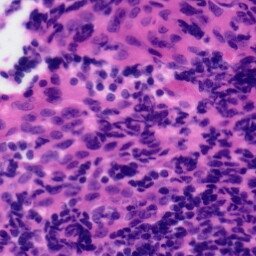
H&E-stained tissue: Tonsil